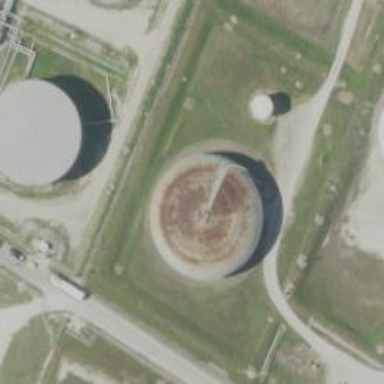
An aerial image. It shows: Storage tank that is man-made.